Question: I've got my LinearLayout part of my app complete. I'm now adding a small bar at the top of the screen/activity using RelativeLayout, but I seem to have it backwards of the way I want it in the picture below.
The tan-colored Linear Layout is visible in a small bar at the top, which is what I want the white RelativeLayout to be and the LinearLayout should be using the white space that RelativeLayout's taking up. I'm confused as how to:
- change RelativeLayout so that it's height is only as tall as the bar on the top (50dp)- have LinearLayout begin 50dp down, so that it's top meets the bottom of the RelativeLayout

Original XML file containing only LinearLayout:
'''
<LinearLayout xmlns:android="http://schemas.android.com/apk/res/android"
android:layout_width="fill_parent"
android:layout_height="fill_parent"
android:orientation="vertical"
android:background="#F8FBBF" >
<ExpandableListView
android:id="@+id/lvExp"
android:layout_height="match_parent"
android:layout_width="match_parent"
android:cacheColorHint="#<PHONE>"/>
</LinearLayout>
'''
Modified XML file where RelativeLayout encompasses the LinearLayout:
'''
<RelativeLayout xmlns:android="http://schemas.android.com/apk/res/android"
xmlns:tools="http://schemas.android.com/tools"
android:layout_width="match_parent"
android:layout_height="50dp" >
<LinearLayout
android:layout_width="fill_parent"
android:layout_height="fill_parent"
android:orientation="vertical"
android:background="#F8FBBF" >
<ExpandableListView
android:id="@+id/lvExp"
android:layout_height="match_parent"
android:layout_width="match_parent"
android:cacheColorHint="#<PHONE>"/>
</LinearLayout>
</RelativeLayout>
'''
Thanks for any help offered in advance.
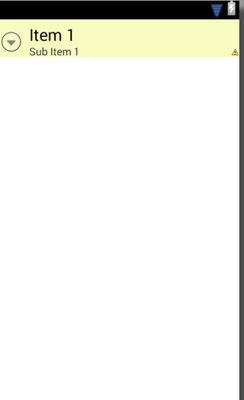
Answer: You could do something like this:
'''
<LinearLayout
android:layout_width="fill_parent"
android:layout_height="fill_parent"
android:orientation="vertical"
>
<RelativeLayout xmlns:android="http://schemas.android.com/apk/res/android"
xmlns:tools="http://schemas.android.com/tools"
android:layout_width="match_parent"
android:layout_height="50dp" >
</RelativeLayout>
<LinearLayout
android:layout_width="fill_parent"
android:layout_height="fill_parent"
android:orientation="vertical"
android:background="#F8FBBF" >
<ExpandableListView
android:id="@+id/lvExp"
android:layout_height="match_parent"
android:layout_width="match_parent"
android:cacheColorHint="#<PHONE>"/>
</LinearLayout>
</LinearLayout>
'''
But that introduces nested layouts. You could get by with:
'''
<RelativeLayout xmlns:android="http://schemas.android.com/apk/res/android"
xmlns:tools="http://schemas.android.com/tools"
android:layout_width="match_parent"
android:layout_height="match_parent" >
<LinearLayout
android:layout_width="fill_parent"
android:layout_height="fill_parent"
android:orientation="vertical"
android:background="#F8FBBF"
android:layout_margintop"50dip" >
<ExpandableListView
android:id="@+id/lvExp"
android:layout_height="match_parent"
android:layout_width="match_parent"
android:cacheColorHint="#<PHONE>"/>
</LinearLayout>
</RelativeLayout>
'''
Just adding a margintop to the linear layout